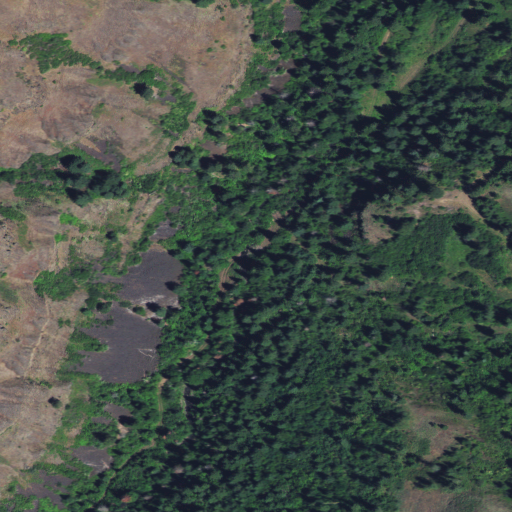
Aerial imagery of valley in Idaho named Moonshine Canyon containing evergreen forest, shrub, and grassland